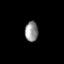
Tissue: prostate
Cell type: NK cells
Senescence score: 0.3222
Nuclear area (px): 256
Mean DAPI intensity: 145.234